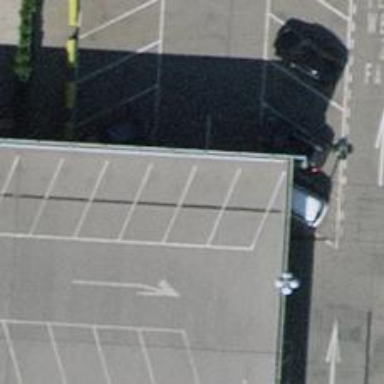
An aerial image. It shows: Entrance to multi-storey parking facility.